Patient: sex M, age 75
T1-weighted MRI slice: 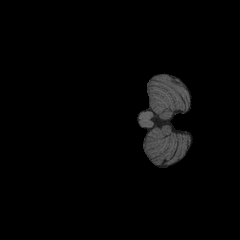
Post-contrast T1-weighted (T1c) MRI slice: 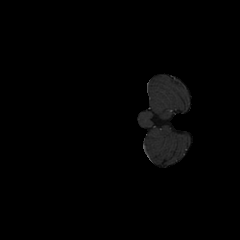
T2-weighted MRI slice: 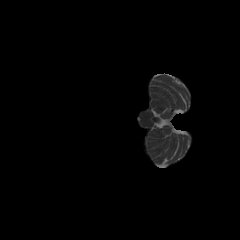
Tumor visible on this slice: no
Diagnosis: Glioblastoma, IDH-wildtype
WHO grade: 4